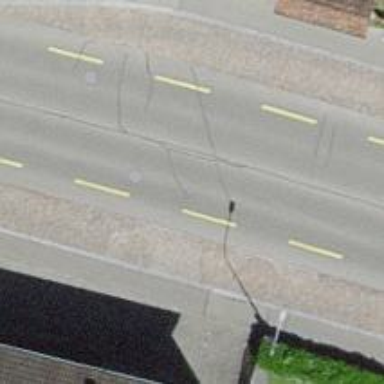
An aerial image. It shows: Bus stop with stop position for public transport.